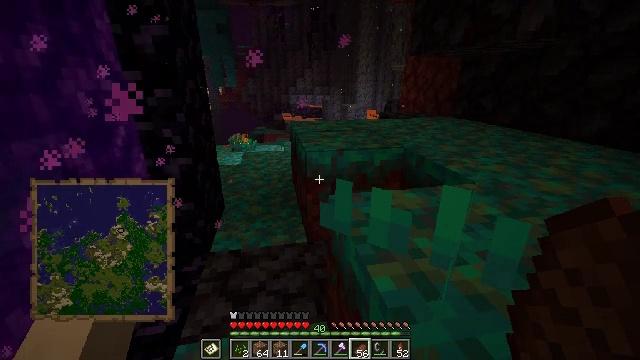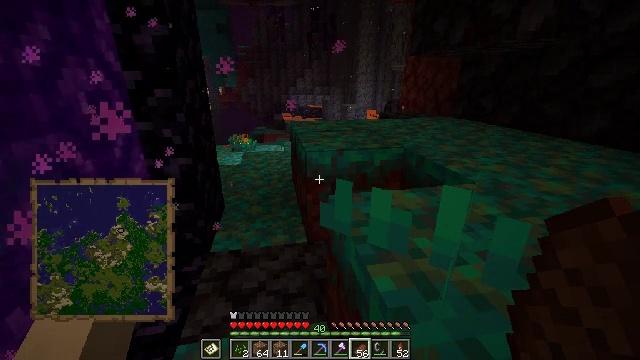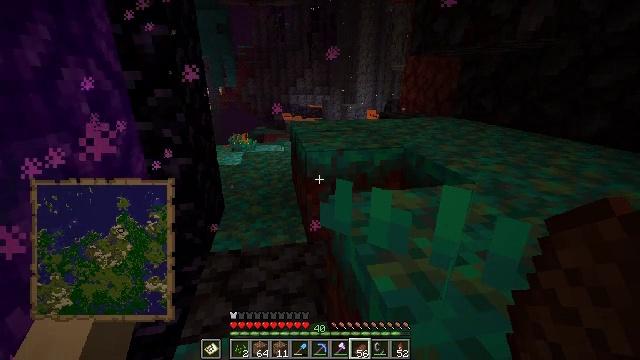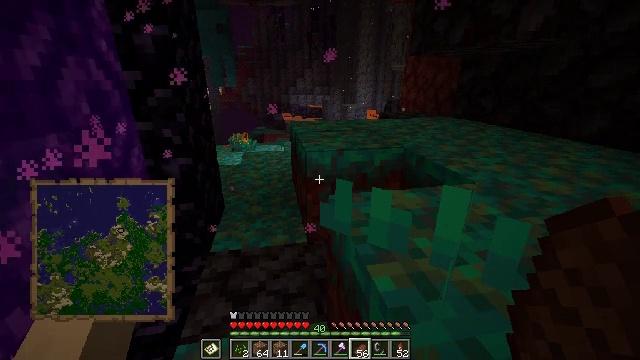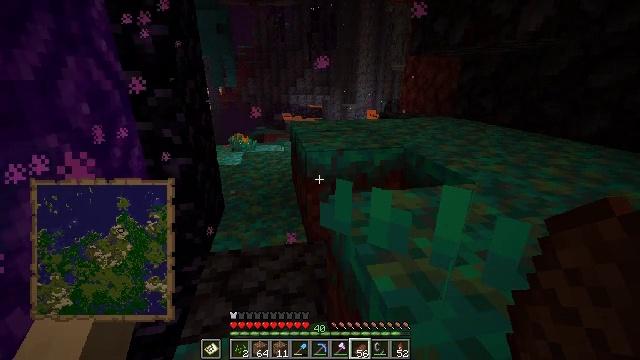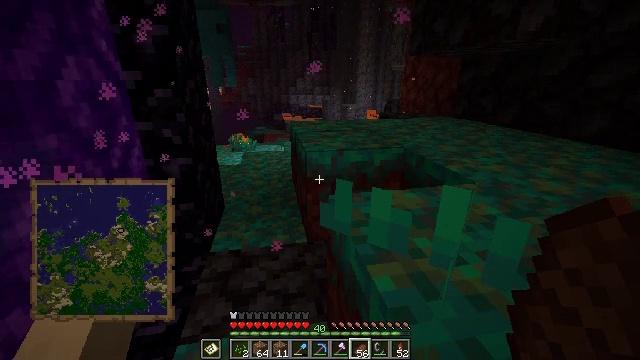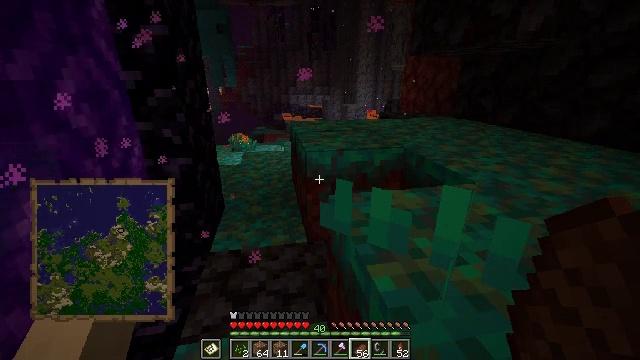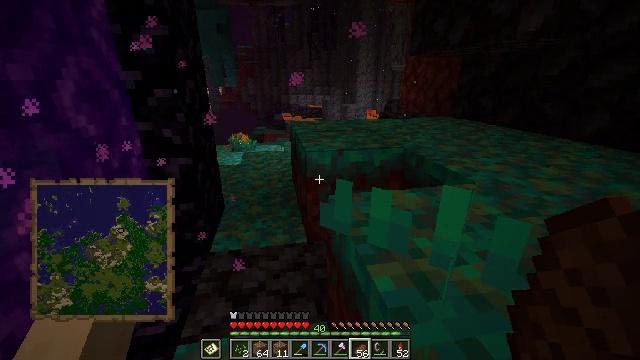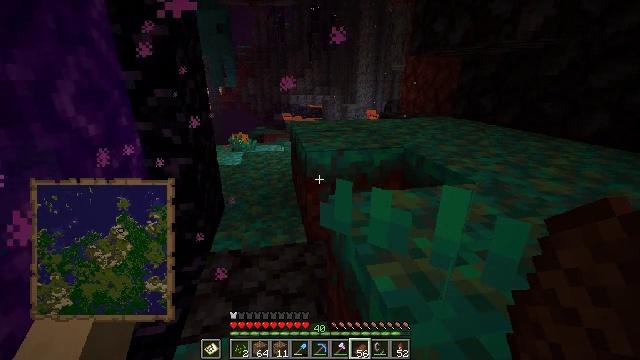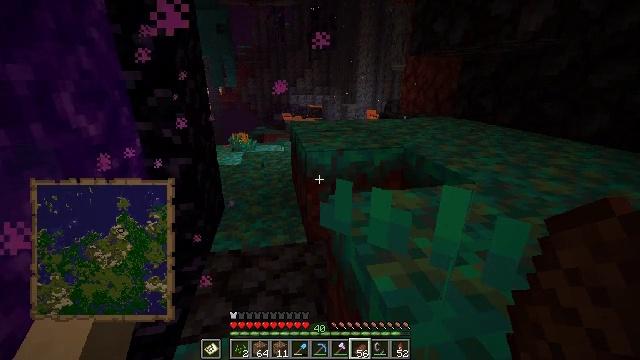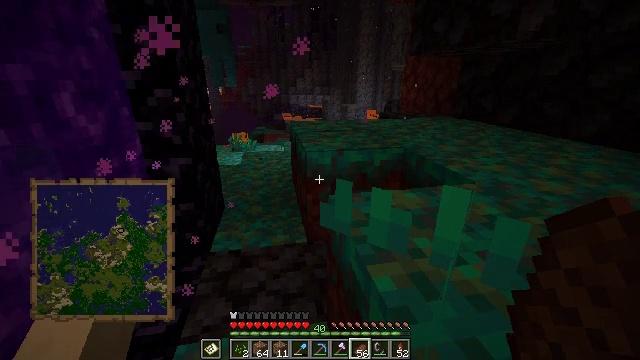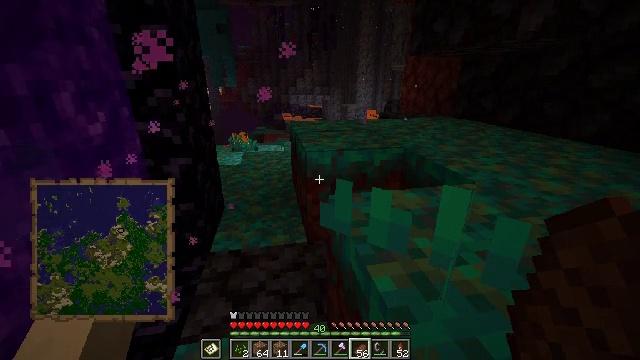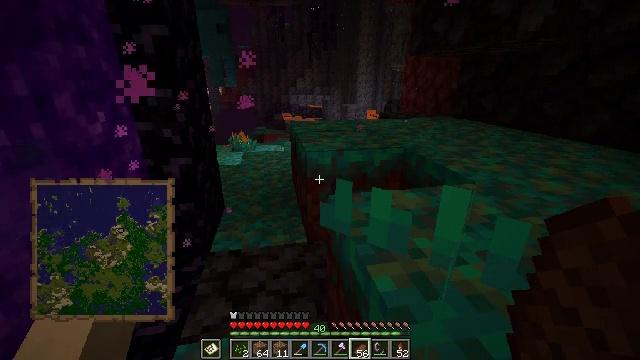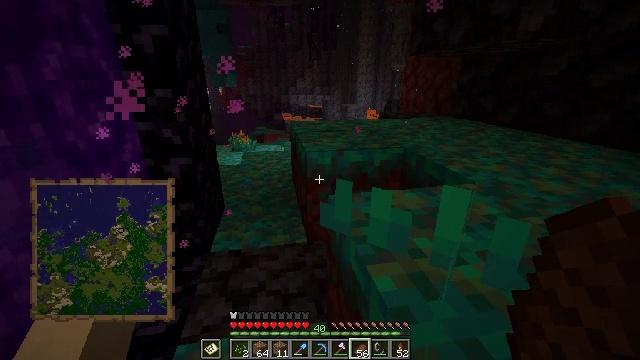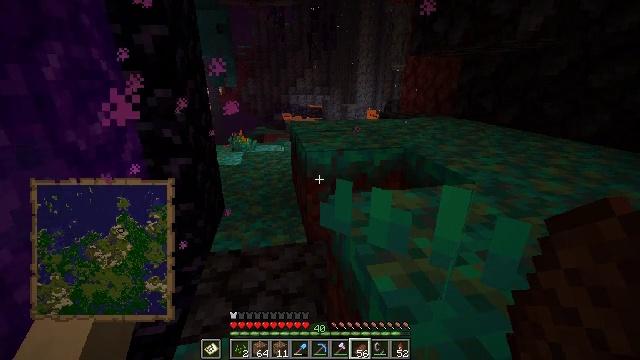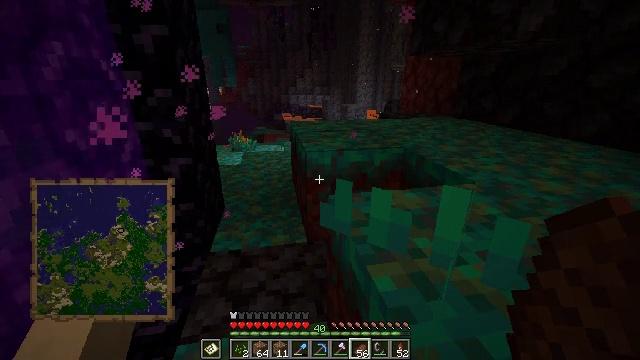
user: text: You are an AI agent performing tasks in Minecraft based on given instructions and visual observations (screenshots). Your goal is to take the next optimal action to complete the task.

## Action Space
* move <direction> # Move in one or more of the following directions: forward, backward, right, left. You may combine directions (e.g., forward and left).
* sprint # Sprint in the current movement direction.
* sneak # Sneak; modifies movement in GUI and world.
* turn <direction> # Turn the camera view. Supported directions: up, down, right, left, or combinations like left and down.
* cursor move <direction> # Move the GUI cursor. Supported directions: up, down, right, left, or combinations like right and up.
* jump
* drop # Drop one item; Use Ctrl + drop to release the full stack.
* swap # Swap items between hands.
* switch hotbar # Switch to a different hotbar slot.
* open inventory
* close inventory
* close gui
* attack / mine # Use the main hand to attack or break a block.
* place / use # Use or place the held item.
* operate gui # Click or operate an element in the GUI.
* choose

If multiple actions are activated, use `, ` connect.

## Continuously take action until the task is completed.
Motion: motion action
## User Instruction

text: Fight hostile mobs.
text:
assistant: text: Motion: no_op
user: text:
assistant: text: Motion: no_op
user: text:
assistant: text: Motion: no_op
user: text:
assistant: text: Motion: no_op
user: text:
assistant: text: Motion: no_op
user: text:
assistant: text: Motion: no_op
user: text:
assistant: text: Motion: no_op
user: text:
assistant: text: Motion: no_op
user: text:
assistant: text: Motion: no_op
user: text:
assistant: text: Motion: no_op
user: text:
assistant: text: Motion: no_op
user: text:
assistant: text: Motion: no_op
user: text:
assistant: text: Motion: no_op
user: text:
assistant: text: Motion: no_op
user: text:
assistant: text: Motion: no_op
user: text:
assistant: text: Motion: no_op
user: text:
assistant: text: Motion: no_op
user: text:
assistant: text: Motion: no_op
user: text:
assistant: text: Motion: no_op
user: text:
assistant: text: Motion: no_op
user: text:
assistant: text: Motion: no_op
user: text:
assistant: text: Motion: no_op
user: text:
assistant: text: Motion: no_op
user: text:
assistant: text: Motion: no_op
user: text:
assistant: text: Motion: no_op
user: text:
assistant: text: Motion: no_op
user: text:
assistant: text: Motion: no_op
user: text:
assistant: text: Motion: no_op
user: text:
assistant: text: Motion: no_op
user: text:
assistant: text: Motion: turn left and down